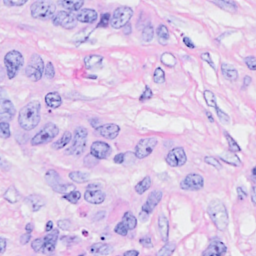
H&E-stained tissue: Breast